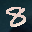
Label: 8